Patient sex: M
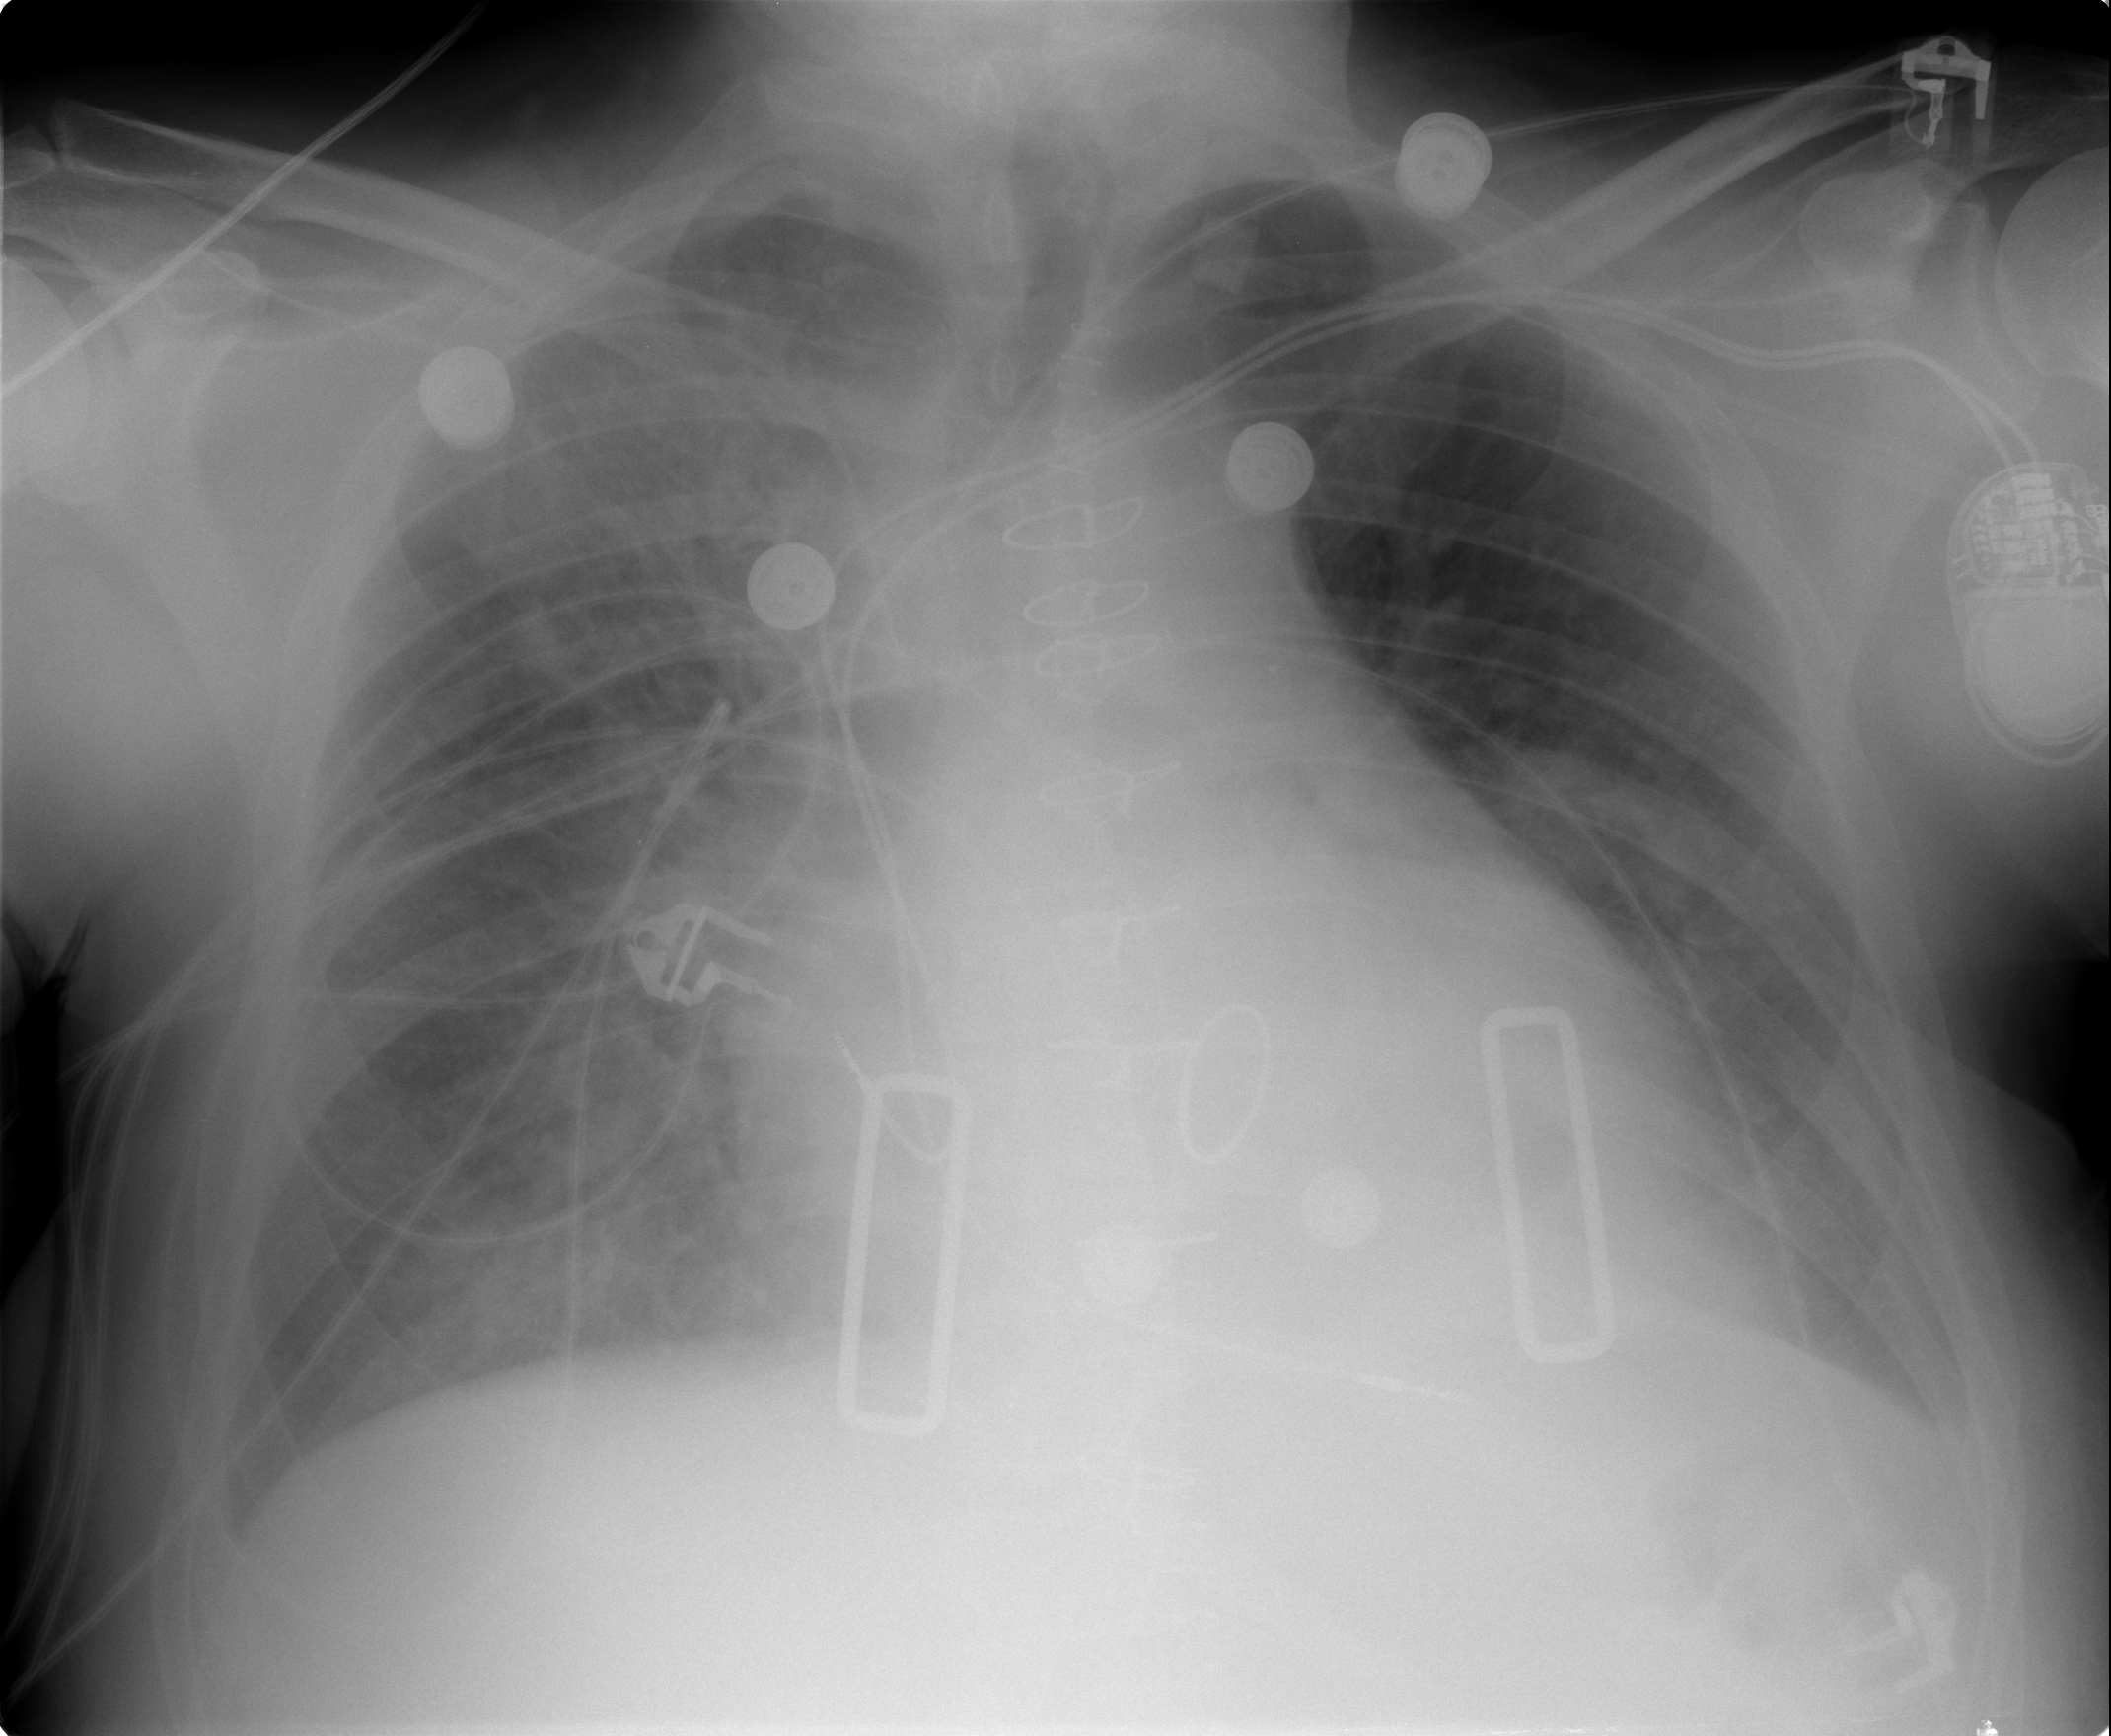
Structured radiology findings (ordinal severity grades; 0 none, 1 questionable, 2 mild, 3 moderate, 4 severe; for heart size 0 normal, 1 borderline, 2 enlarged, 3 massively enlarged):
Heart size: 2
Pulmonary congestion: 3
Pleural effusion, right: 2
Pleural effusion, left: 2
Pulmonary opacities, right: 3
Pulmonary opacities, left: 2
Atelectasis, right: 3
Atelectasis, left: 2